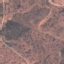
Land use / land cover class: HerbaceousVegetation